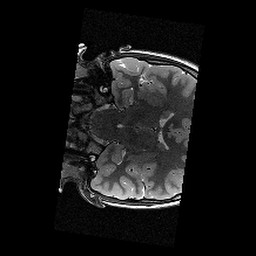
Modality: T2w
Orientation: coronal
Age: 11
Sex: female
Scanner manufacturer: siemens
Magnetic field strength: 3 T
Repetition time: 9.23 s
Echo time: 0.067 s